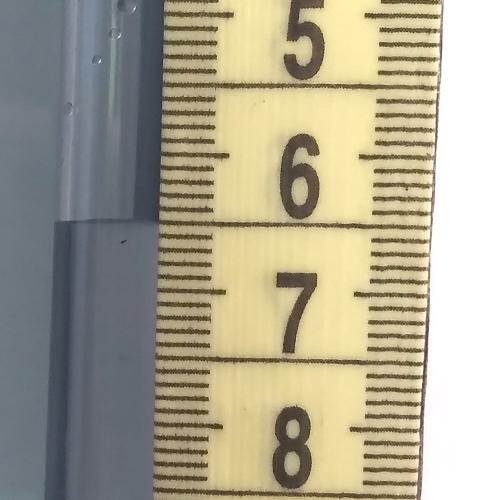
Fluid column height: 6.5 cm